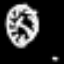
Label: clock